Question:
I would like to customize the labels on the datapoints below so they would render as (using first datapoint on the chart as an example) :
4:10 - 4:40
yellow class
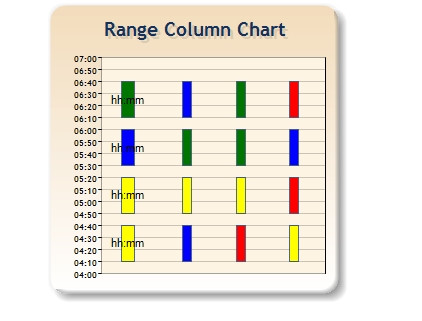
Answer: Datapoint has a label property that can be set programatically:
'''
DataPoint dp = new DataPoint();
dp.Label = c.Start.ToShortTimeString() + " - " + c.End.ToShortTimeString() + "
" + c.Class;
'''
You can iterate through the datapoints in a series after databinding:
'''
foreach (DataPoint d in Chart1.Series[0].Points)
{
d.Label = "somevalue";
}
'''
Or you can set the values when you databind:
'''
Chart1.Series[0].Points.DataBind(datasource, "xField", "yField", "Label={somevalue}");
'''